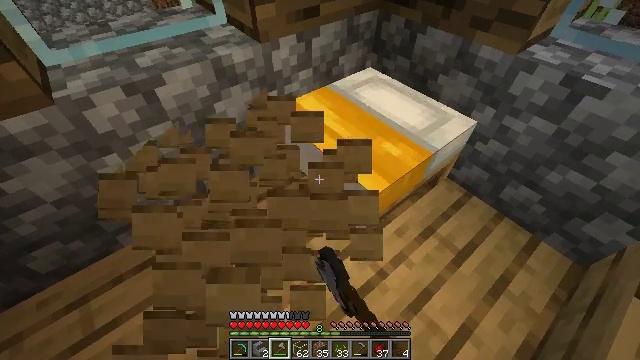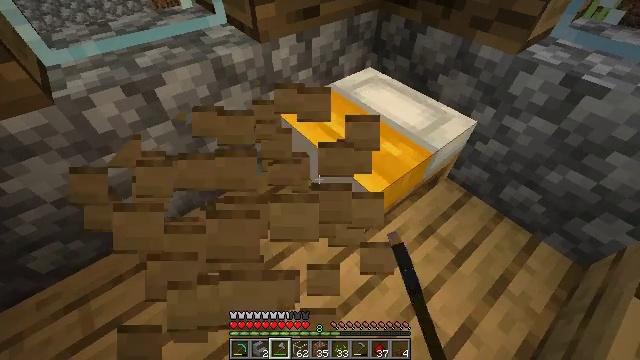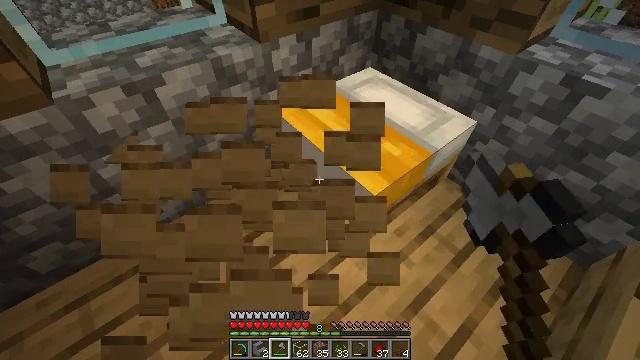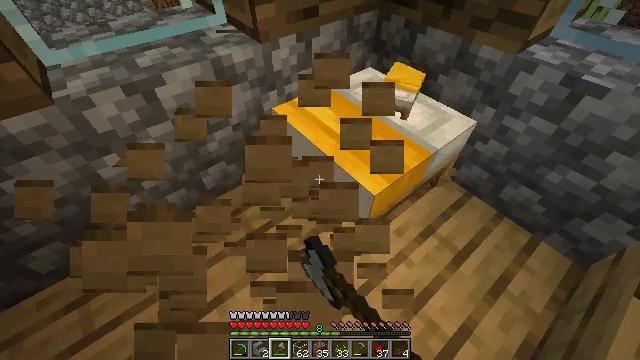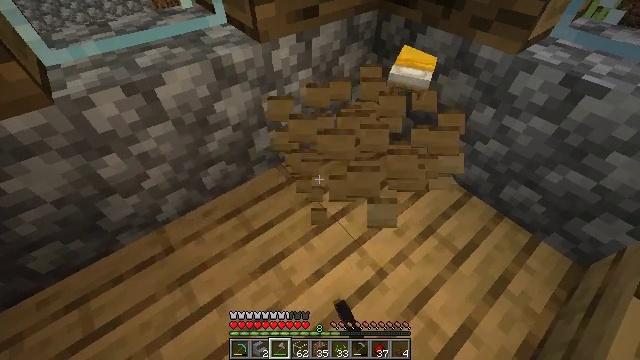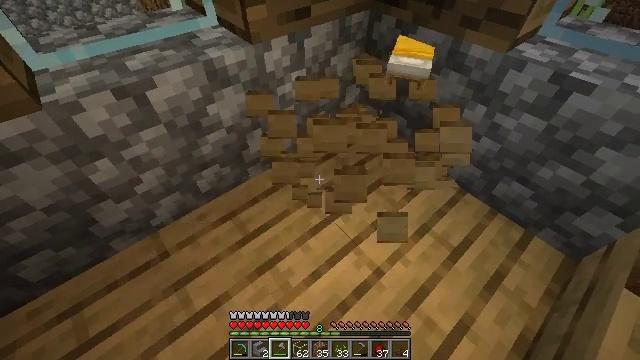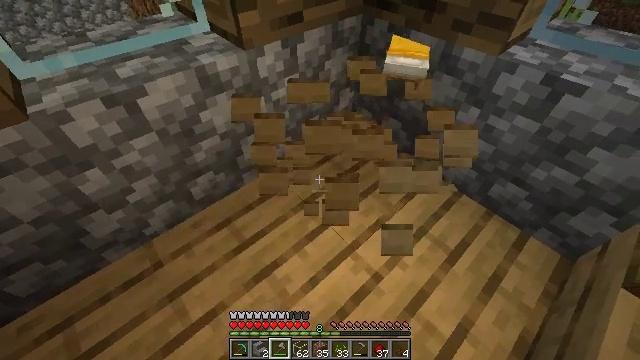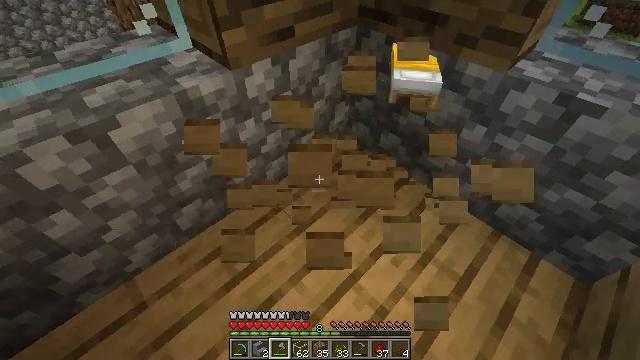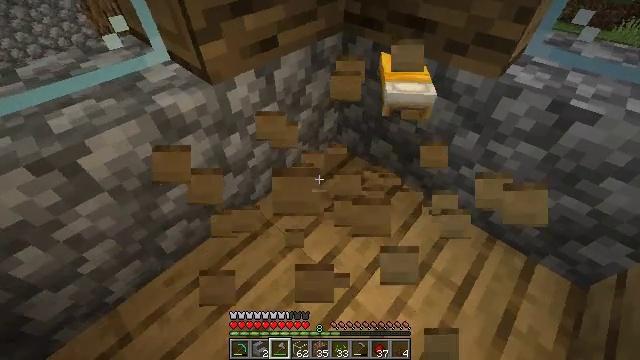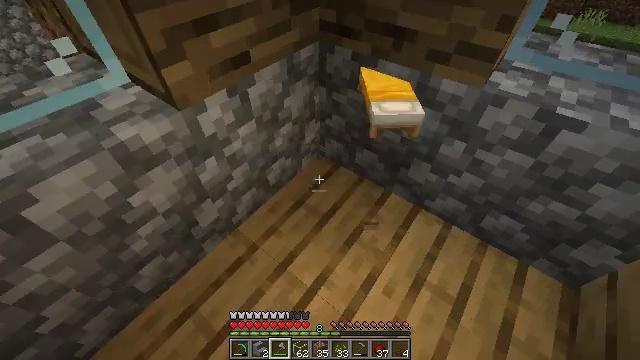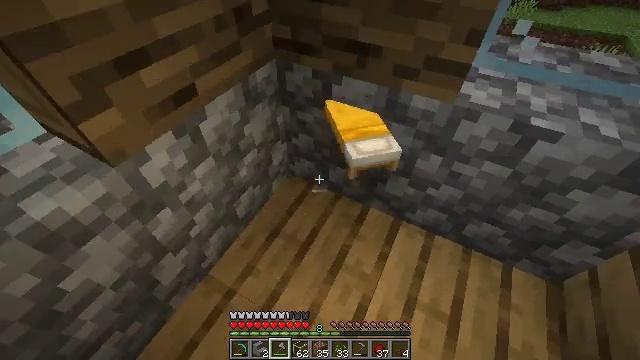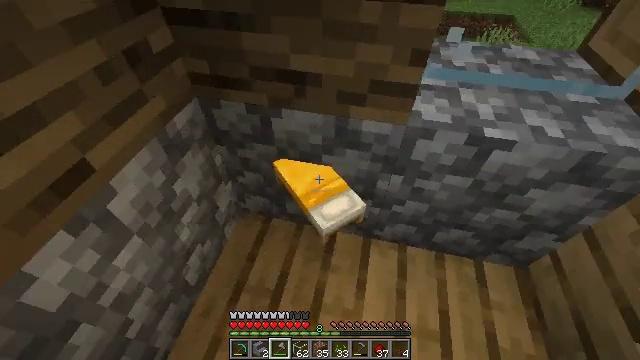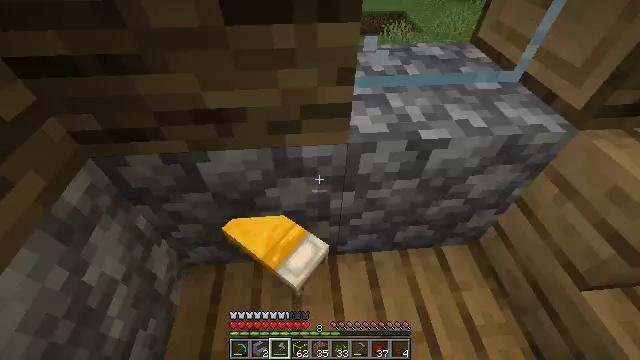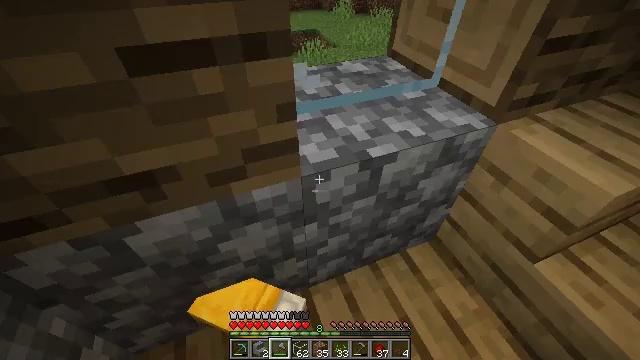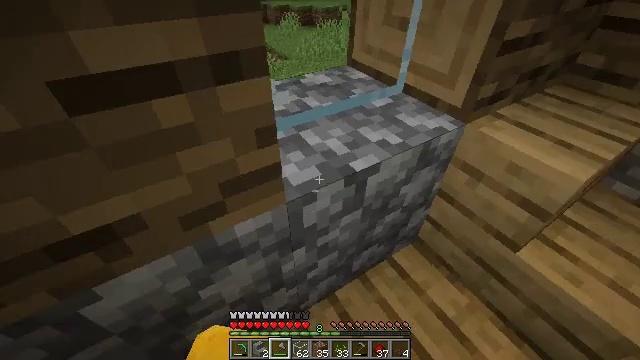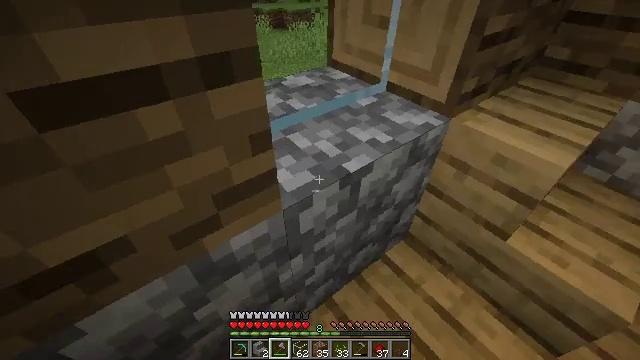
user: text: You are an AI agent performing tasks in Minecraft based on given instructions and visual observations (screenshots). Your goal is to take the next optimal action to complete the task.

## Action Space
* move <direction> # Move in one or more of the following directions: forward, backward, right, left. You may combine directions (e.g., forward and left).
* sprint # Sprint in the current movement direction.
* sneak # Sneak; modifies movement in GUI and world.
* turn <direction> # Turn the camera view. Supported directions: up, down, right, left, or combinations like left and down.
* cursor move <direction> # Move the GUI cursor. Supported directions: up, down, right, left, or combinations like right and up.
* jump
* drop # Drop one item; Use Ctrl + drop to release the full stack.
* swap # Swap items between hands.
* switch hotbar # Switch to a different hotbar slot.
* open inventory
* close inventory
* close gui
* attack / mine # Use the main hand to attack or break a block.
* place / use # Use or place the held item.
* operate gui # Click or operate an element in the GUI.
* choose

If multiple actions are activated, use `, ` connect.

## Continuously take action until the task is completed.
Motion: motion action
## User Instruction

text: Collect the yellow bed from its place.
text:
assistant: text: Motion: attack / mine
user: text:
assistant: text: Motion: attack / mine
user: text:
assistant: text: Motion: attack / mine
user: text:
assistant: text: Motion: attack / mine
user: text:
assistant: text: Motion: turn right
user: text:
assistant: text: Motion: move forward, turn right
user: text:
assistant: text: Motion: move forward, turn right
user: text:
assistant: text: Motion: move forward, turn right
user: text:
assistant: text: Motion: move forward, turn right
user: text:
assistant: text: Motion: move forward, turn right
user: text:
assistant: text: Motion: move forward, turn right
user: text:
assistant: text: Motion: move forward, turn right and up
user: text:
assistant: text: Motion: turn right and up
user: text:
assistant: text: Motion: turn right and up
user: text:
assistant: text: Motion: turn right
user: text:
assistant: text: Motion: turn right and up
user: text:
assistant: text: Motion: turn right
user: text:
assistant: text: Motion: turn right and up
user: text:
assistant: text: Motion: turn right and up
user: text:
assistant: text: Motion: turn right and up
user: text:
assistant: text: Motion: turn right and up
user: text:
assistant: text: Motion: no_op
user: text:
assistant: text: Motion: move forward
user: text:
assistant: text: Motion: move forward and move right
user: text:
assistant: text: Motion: move forward and move right
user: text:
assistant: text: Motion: move forward and move right
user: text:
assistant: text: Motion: move forward and move right, turn right
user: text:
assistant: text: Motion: move forward, turn right and down
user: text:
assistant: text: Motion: turn right and down
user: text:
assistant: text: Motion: turn right